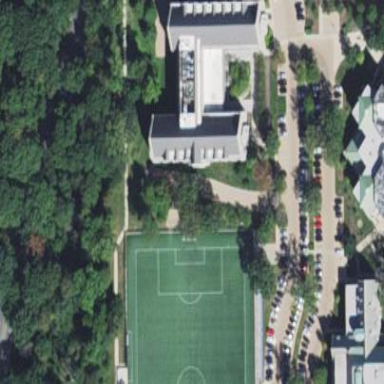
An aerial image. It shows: University building.